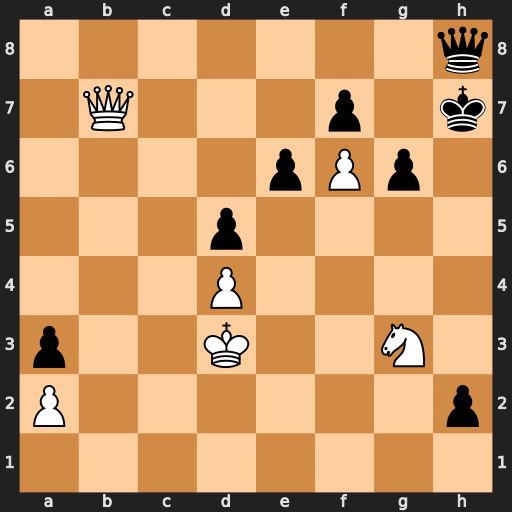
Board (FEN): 7q/1Q3p1k/4pPp1/3p4/3P4/p2K2N1/P6p/8
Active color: w
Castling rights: -
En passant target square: -
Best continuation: Qxf7+ Kh6 Qxe6 Qb8 Qh3+